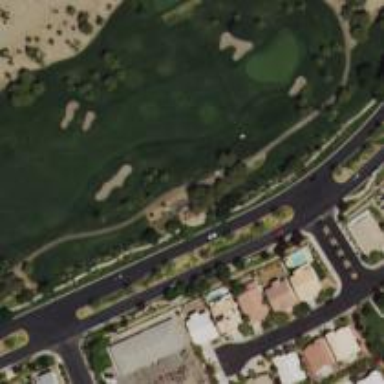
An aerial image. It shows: Scenic golf fairway.